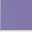
Piece: xx